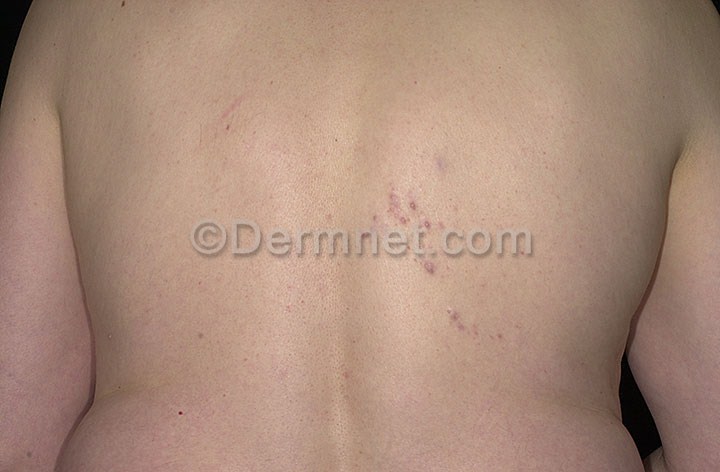
Disease: Systemic Disease